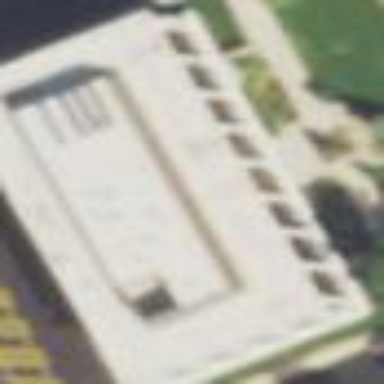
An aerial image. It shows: Office building.